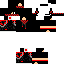
A female human skin with dark skin, wearing brown bald dressed in a red hoodie and red pants, featuring a closed mouth.